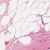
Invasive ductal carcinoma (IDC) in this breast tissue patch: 0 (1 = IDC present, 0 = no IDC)